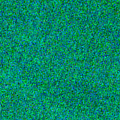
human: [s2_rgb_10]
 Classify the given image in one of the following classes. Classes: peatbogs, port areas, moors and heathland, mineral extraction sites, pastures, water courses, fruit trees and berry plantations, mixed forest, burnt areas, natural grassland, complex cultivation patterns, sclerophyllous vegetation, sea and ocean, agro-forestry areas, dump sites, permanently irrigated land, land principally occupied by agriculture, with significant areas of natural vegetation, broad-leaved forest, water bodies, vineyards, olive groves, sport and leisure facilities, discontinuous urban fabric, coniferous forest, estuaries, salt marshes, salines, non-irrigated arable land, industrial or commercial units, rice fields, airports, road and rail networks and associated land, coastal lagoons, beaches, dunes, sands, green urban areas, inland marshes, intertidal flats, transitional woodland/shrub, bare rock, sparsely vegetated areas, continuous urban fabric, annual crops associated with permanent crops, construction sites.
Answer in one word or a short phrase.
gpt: sea and ocean